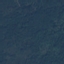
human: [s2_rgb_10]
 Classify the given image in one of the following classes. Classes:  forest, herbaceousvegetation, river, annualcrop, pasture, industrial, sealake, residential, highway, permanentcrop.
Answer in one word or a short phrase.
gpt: Forest